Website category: university
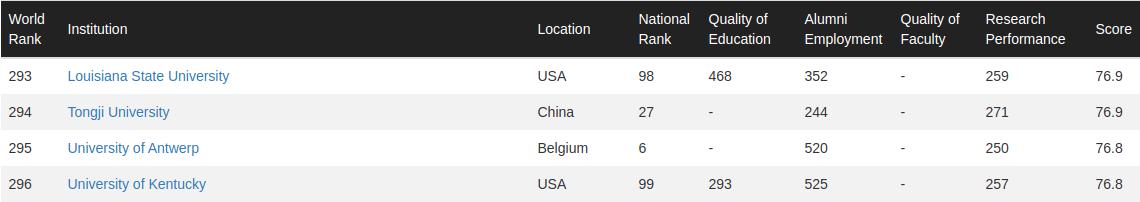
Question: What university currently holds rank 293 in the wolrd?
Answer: Louisiana State University

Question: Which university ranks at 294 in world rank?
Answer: Tongji University

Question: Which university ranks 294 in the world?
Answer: Tongji University

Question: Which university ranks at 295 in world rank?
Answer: University of Antwerp

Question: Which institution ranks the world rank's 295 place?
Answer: University of Antwerp

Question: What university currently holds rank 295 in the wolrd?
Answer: University of Antwerp

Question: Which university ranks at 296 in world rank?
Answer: University of Kentucky

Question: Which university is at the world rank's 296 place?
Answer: University of Kentucky

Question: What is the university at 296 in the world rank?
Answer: University of Kentucky

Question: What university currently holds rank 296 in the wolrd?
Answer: University of Kentucky

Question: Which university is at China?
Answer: Tongji University

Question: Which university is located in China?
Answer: Tongji University

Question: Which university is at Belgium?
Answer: University of Antwerp

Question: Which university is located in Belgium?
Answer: University of Antwerp

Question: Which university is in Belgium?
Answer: University of Antwerp

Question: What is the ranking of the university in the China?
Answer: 294

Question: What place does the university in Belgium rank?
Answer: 295

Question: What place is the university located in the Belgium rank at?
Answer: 295

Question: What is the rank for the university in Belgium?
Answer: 295

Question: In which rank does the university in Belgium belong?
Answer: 295

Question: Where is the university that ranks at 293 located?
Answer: USA

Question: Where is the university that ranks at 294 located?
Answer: China

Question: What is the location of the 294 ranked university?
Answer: China

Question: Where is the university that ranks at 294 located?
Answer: China

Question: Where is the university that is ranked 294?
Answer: China

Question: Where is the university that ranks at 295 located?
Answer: Belgium

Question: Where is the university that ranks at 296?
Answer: USA

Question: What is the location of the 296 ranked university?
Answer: USA